Question: I have a formula that I am working on that is supposed to pull data from another spreadsheet. I have a half working formula, but need the other half to really tie it all together. What I need it to do is look for a match between 2 cells in the same row and then provide the correct value.
For instance if(A36 = (Some value in spreadsheet column C) && A3 = (Some value in spreadsheet in column I) ) = Provide the corresponding cell in O.
Here is the formula that I have thus far:
'''
=IFERROR(AND(VLOOKUP($A$36,[ime.xls]Sheet1!C:O,13,0)/100,VLOOKUP($A3,[ime.xls]Sheet1!I:O,7,0)/100),"")
'''
It works when I remove the second part of the if statement looking for the A3 match, but that bit is crucial to my formula, otherwise my values will be erroneous. The sheet [ime] contains the values that I'm looking for matches in. Can anyone let me know what I am doing incorrectly? Both of those conditions must be satisfied in order for this work.
Here is a sample of what I am trying to accomplish.

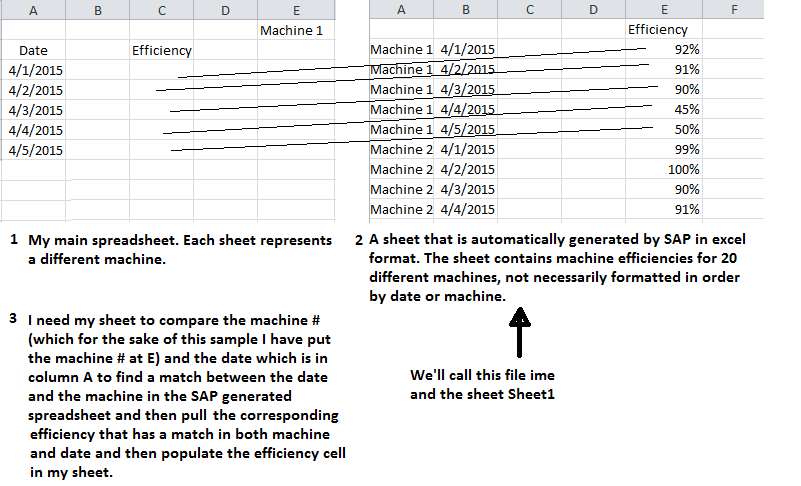
Answer: Your formula isn't telling it what to do. The AND formula returns a boolean (true or false), so you need to combine that with an IF formula to make it do one thing or the other depending on the result of the formula.
For example:
'=IF(AND(1=1,2=2),"Both conditions were true","One or more conditions were false")' will return Both conditions were true.
'=IF(AND(1=100,2=2),"Both conditions were true","One or more conditions were false")' will return One or more conditions were false, because 1 does not equal 100.
Now you need to apply this to what you're trying to do. Something like this:
'''
=IF(
AND(
$A$36=VLOOKUP($A$36,[ime.xls]Sheet1!C:O,13,0)/100,
$A$3=VLOOKUP($A$3,[ime.xls]Sheet1!I:O,7,0)/100
)
,VLOOKUP($A$3,[ime.xls]Sheet1!I:O,7,0)
,"One or more conditions were false"
)
'''
Except, I'm not sure what you are actually trying to compare your lookup values to, so you'll need to edit lines 3 and 4 to perform the comparisons you are actually trying to test for.
Based on the problem described with your sample data, this would be better solved with SUMIFS (or AVERAGEIFS, doesn't really matter which) than a VLOOKUP formula. Since there is only one efficiency % per machine per day, the SUM part won't actually add anything together, it is just going to return the individual numeric value that corresponds with the date/machine combo on the same row.
'''
=SUMIFS([ime.xls]Sheet1!$E:$E,[ime.xls]Sheet1!$B:$B,$A3,[ime.xls]Sheet1!$A:$A,$E$1)
'''
Paste this into C3 on your sheet and copy it down through the used range. It should give you what you're looking for.
Note, SUMIFS will return zeroes where there isn't a match, AVERAGEIFS will return a DIV/0 error. You can use this to your advantage to substitute missing values with something else if you want, like this:
'''
=IFERROR(AVERAGEIFS([ime.xls]Sheet1!$E:$E,[ime.xls]Sheet1!$B:$B,$A3,[ime.xls]Sheet1!$A:$A,$E$1),"No efficiency value logged for this date")
'''